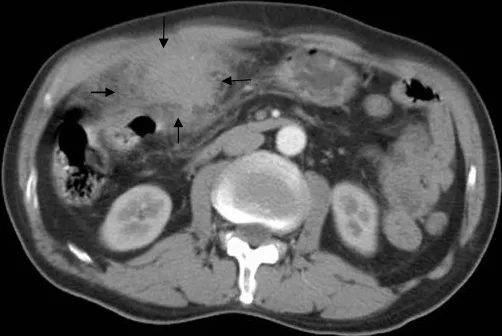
Abdominal computed tomography. Contrast-enhanced computed tomography during the arterial phase shows a hypodense lesion (arrows) in the left lobe of the liver, with infiltration to the surrounding tissue.
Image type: radiology (ct)